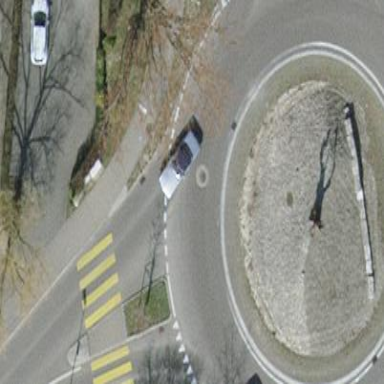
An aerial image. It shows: Primary highway with asphalt surface leading to roundabout.